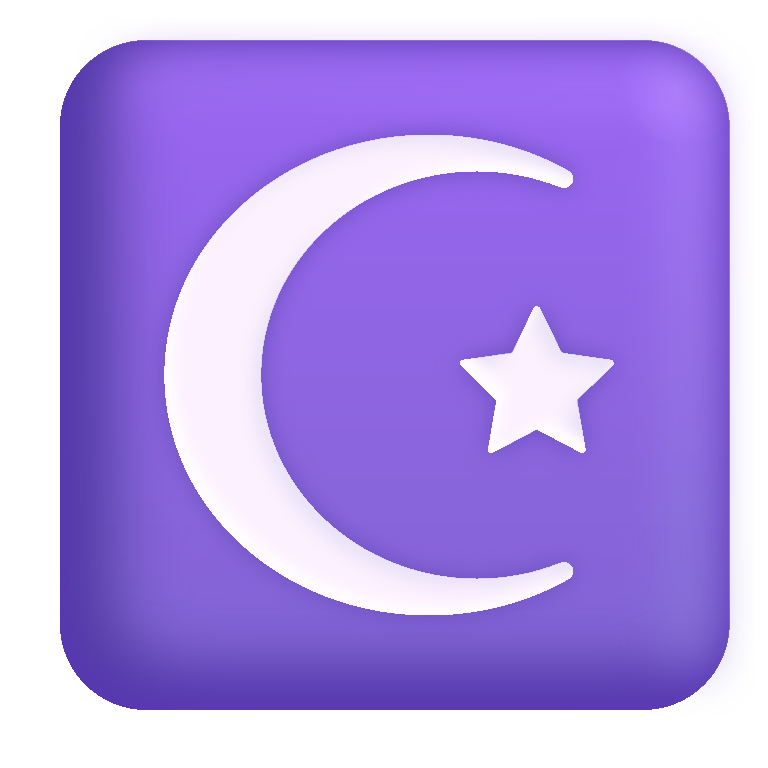
star and crescent color